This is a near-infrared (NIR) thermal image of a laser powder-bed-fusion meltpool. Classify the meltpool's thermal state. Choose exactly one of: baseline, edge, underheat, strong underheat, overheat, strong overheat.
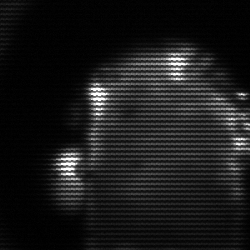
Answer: baseline